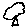
Label: tree